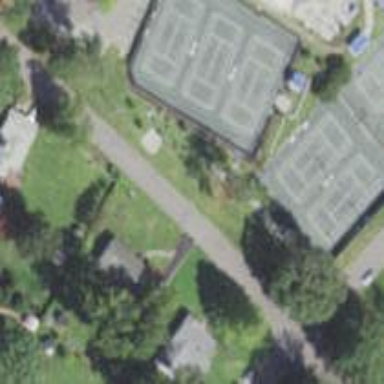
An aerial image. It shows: Tennis court in leisure pitch.